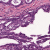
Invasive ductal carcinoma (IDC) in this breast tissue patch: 0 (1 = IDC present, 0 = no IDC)